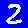
Digit: 2